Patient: sex F, age 58
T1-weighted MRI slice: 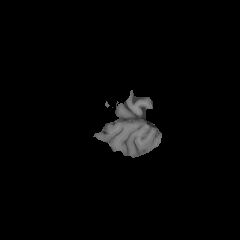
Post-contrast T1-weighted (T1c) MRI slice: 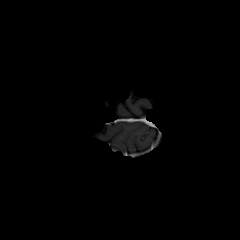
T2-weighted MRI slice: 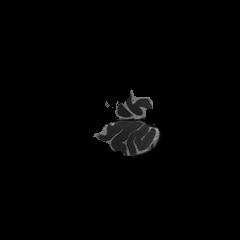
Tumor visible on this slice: no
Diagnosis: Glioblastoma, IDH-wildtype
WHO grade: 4